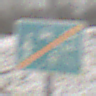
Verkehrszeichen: EndeVerkehrsberuhigterBereich
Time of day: Midday
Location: Outdoor (Nature)
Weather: Overcast
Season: Winter
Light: Natural